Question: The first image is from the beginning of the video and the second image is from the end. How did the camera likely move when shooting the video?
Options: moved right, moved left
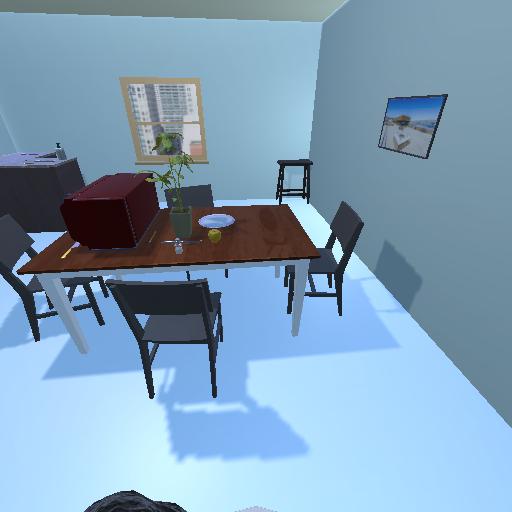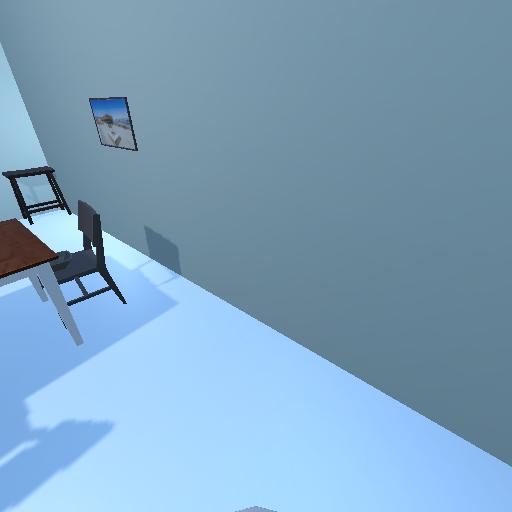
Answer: moved right